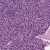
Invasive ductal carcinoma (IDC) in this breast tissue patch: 1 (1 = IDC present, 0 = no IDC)